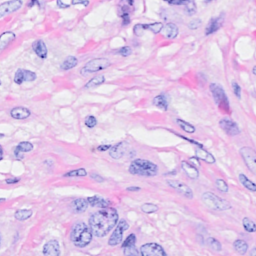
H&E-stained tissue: Breast